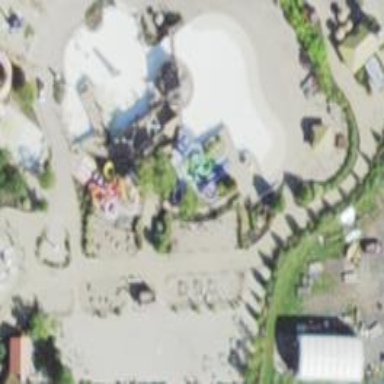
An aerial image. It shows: Water slide attraction.